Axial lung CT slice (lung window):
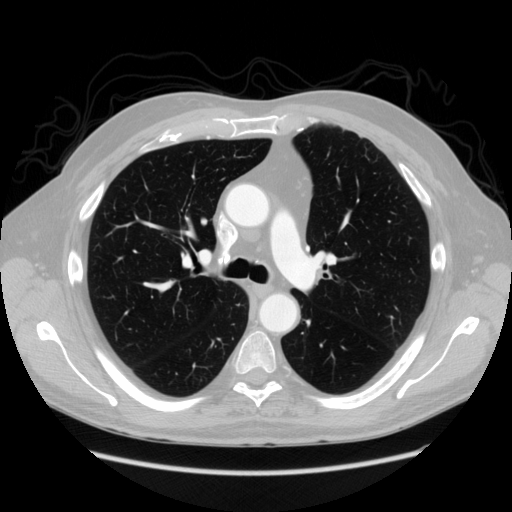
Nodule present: no